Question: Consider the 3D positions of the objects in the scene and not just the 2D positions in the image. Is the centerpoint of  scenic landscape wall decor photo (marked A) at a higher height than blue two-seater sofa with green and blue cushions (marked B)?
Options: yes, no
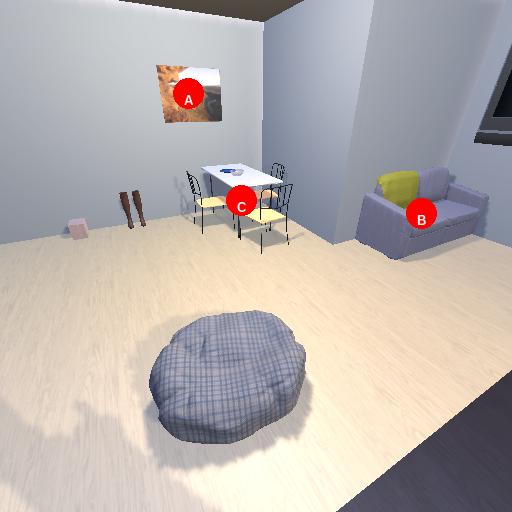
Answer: yes